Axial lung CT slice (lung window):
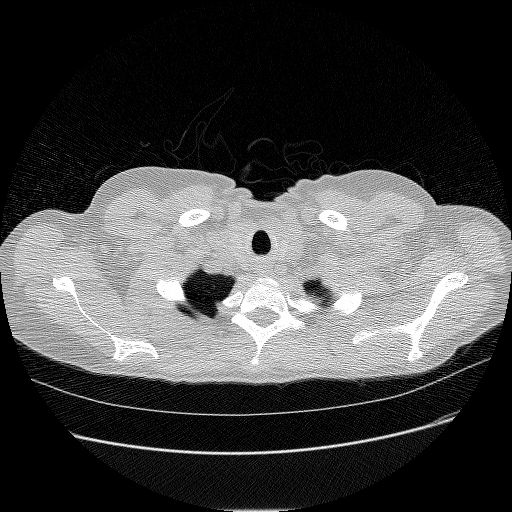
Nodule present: no